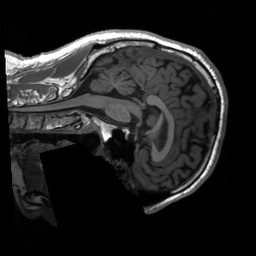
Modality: T1w
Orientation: sagittal
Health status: healthy
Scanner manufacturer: siemens
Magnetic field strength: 3 T
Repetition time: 2.3 s
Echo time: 0.00207 s